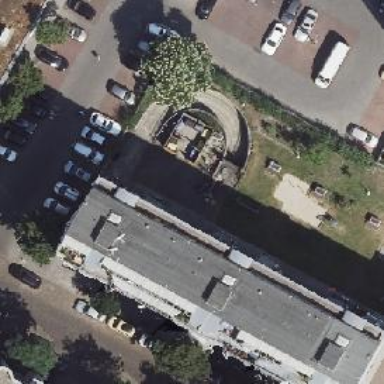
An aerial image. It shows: Parking entrance.